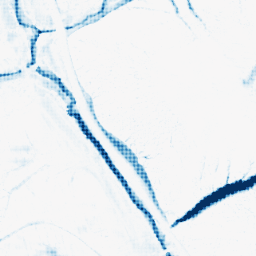
Category: morphological
Decomposition family: morphological_ellipse
Decomposition parameters: operation: closing
width: 20
height: 10
Upsampling method: sinc_hamming
Upsampling parameters: scale: 8
kernel_size: 8
Upsampling scale: 8